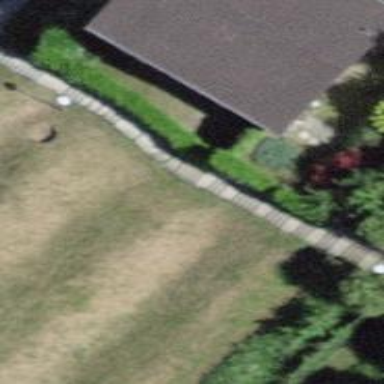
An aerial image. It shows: Steep concrete footway.